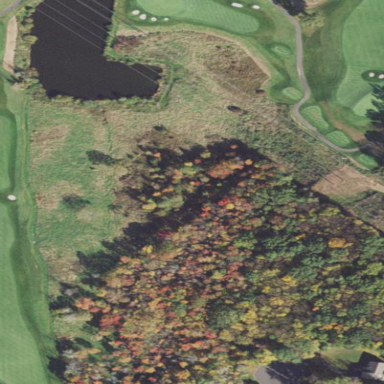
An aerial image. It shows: Rough area on grassy golf course.